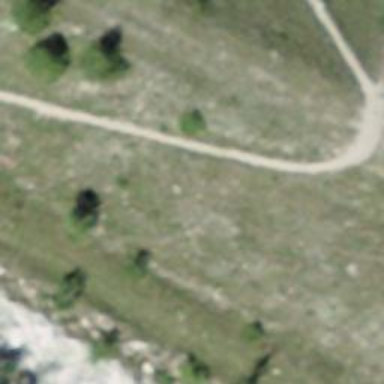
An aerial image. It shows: Unpaved path.